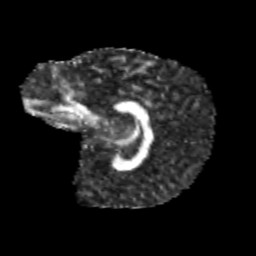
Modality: FA
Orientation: sagittal
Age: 11
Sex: male
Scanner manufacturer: siemens
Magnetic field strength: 3 T
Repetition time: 3.8 s
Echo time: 0.07 s